Question: Ran into some access violation in visual studio 2010 and here's the callstack:

Most of the call stack are assembly code in the dll(almost illegible to me). I want to trace back to the line in my code which caused the violation, but it seems there's no user function in the call stack.
How can I find the line in my function causing the violation ? Do I need to adjust some settings ?
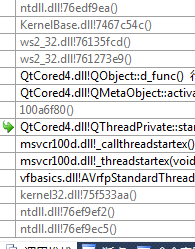
Answer: Getting a reliable stack trace out of optimized C or C++ code is difficult. The optimizer chooses speed over diagnosability. The debugger needs PDB files for such code to know how to interpret the stack frames correctly and find the return address to the calling method.
Clearly you don't have these PDBs, you are getting the raw addresses from the operating system DLLs instead of their function names. Getting those PDBs is pretty simple, Microsoft has a public server that does nothing but deliver those PDBs for any released version of Windows, including service packs and security updates.
Telling the debugger about that server is required, the feature is off by default. It is particularly easy for VS2010, the server name is preprogrammed in the dialog, you only have to turn it on. Tools + Options, Debugging, Symbols, tick the checkbox in front of "Microsoft Symbol Servers". Set the cache directory, any writable directory will do.
Start debugging again, it will take a while at first to cache the PDBs. When it is done, you'll see a greatly improved stack trace. Accurate and with function names for the Windows DLLs.